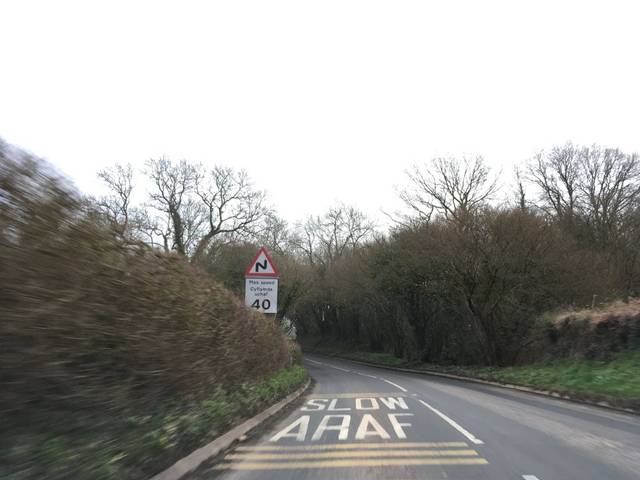
Region: United Kingdom
Coordinates: 51.709, -2.843